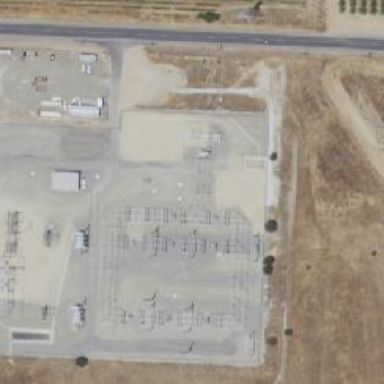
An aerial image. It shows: Switch for power supply.